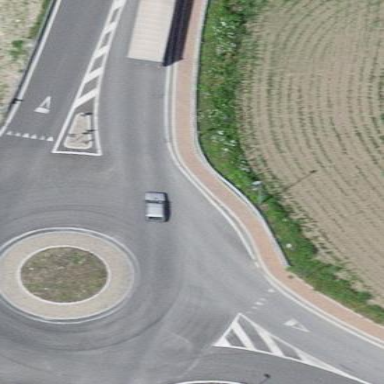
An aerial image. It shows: Tertiary road with asphalt surface leading to roundabout junction.